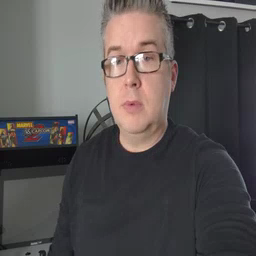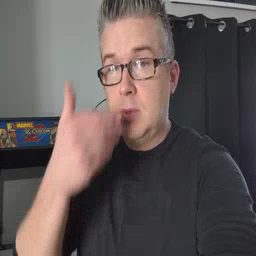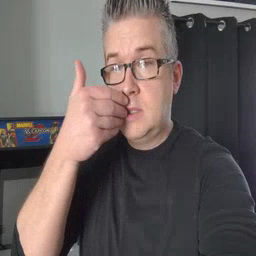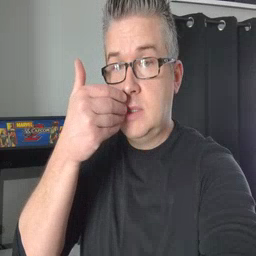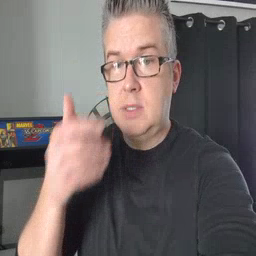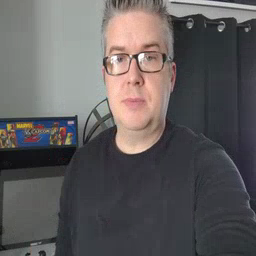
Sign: pizza